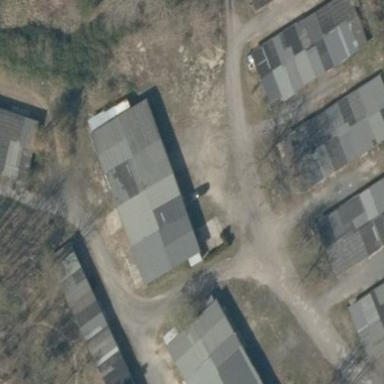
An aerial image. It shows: Area designated for garages.